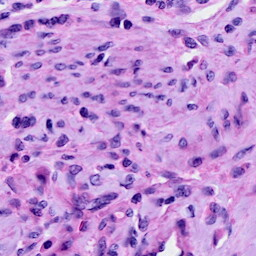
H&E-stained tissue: Cervix